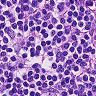
Metastatic tissue present: no